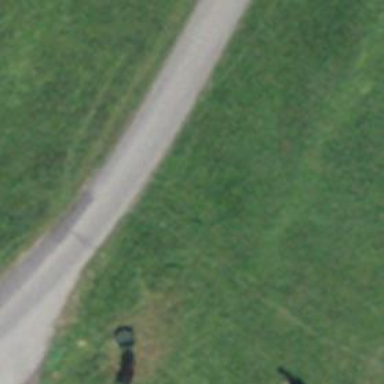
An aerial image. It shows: Unclassified road with asphalt surface. The road has grade1 tracktype.